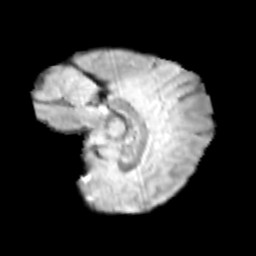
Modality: T2w
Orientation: sagittal
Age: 12
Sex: male
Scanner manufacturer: siemens
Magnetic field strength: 3 T
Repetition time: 3.8 s
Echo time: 0.07 s